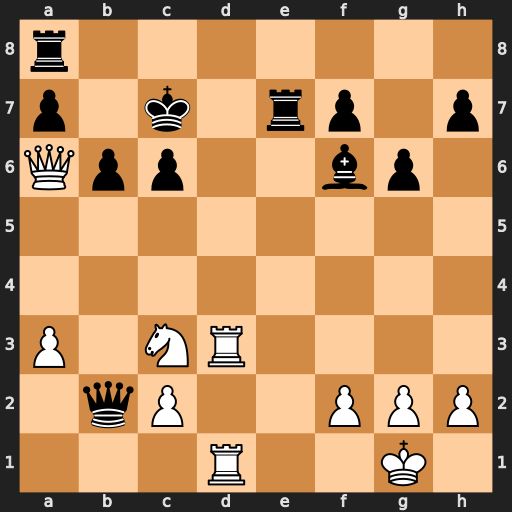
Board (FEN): r7/p1k1rp1p/Qpp2bp1/8/8/P1NR4/1qP2PPP/3R2K1
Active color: w
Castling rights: -
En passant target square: -
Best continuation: Ne4 Qb5 Qxb5 cxb5 Nxf6